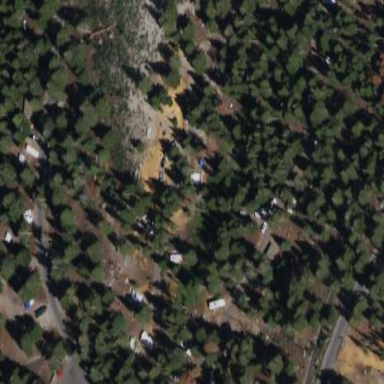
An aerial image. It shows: Campsite for tourism.